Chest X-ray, PA view. Patient: 28 years old, sex M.
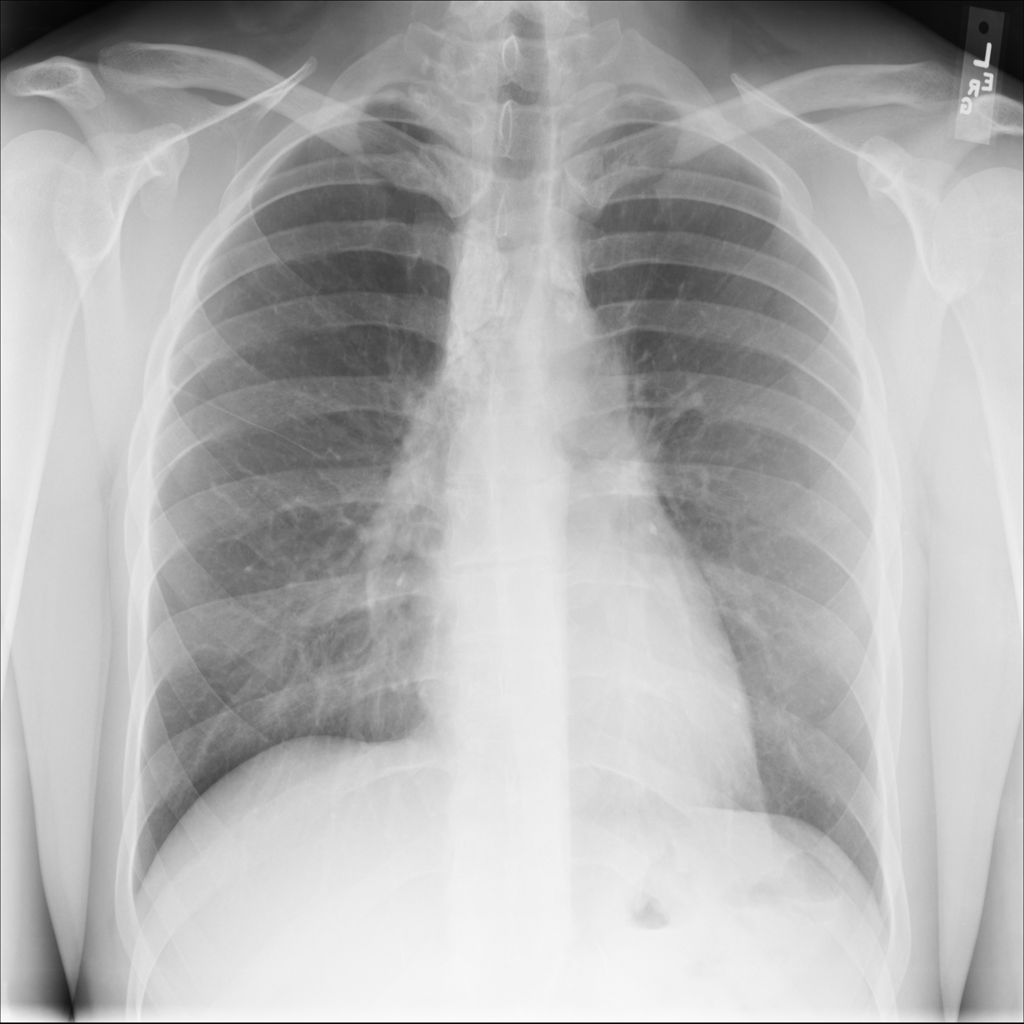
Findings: No Finding